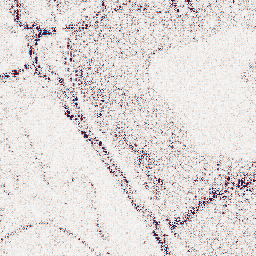
Category: wavelet
Decomposition family: wavelet_dwt
Decomposition parameters: wavelet: sym4
level: 1
Upsampling method: quintic
Upsampling parameters: scale: 2
Upsampling scale: 2